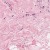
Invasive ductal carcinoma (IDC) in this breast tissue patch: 0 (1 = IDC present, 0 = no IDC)